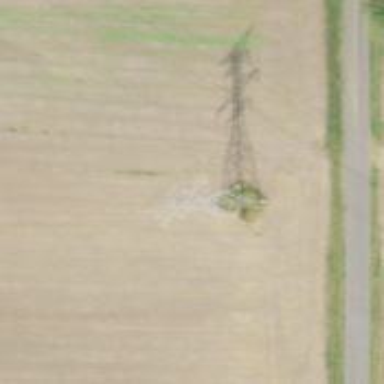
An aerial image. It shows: Lattice structure tower used for power transmission.